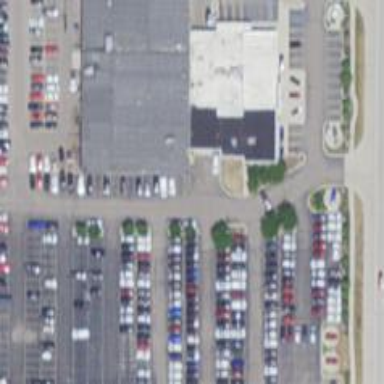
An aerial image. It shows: Building that houses car shop.